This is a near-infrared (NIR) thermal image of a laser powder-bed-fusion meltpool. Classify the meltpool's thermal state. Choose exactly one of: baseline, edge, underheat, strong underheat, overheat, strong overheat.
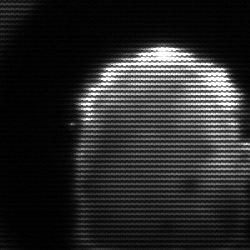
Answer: baseline